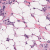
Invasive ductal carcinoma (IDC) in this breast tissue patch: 1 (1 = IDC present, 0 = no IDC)